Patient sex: M
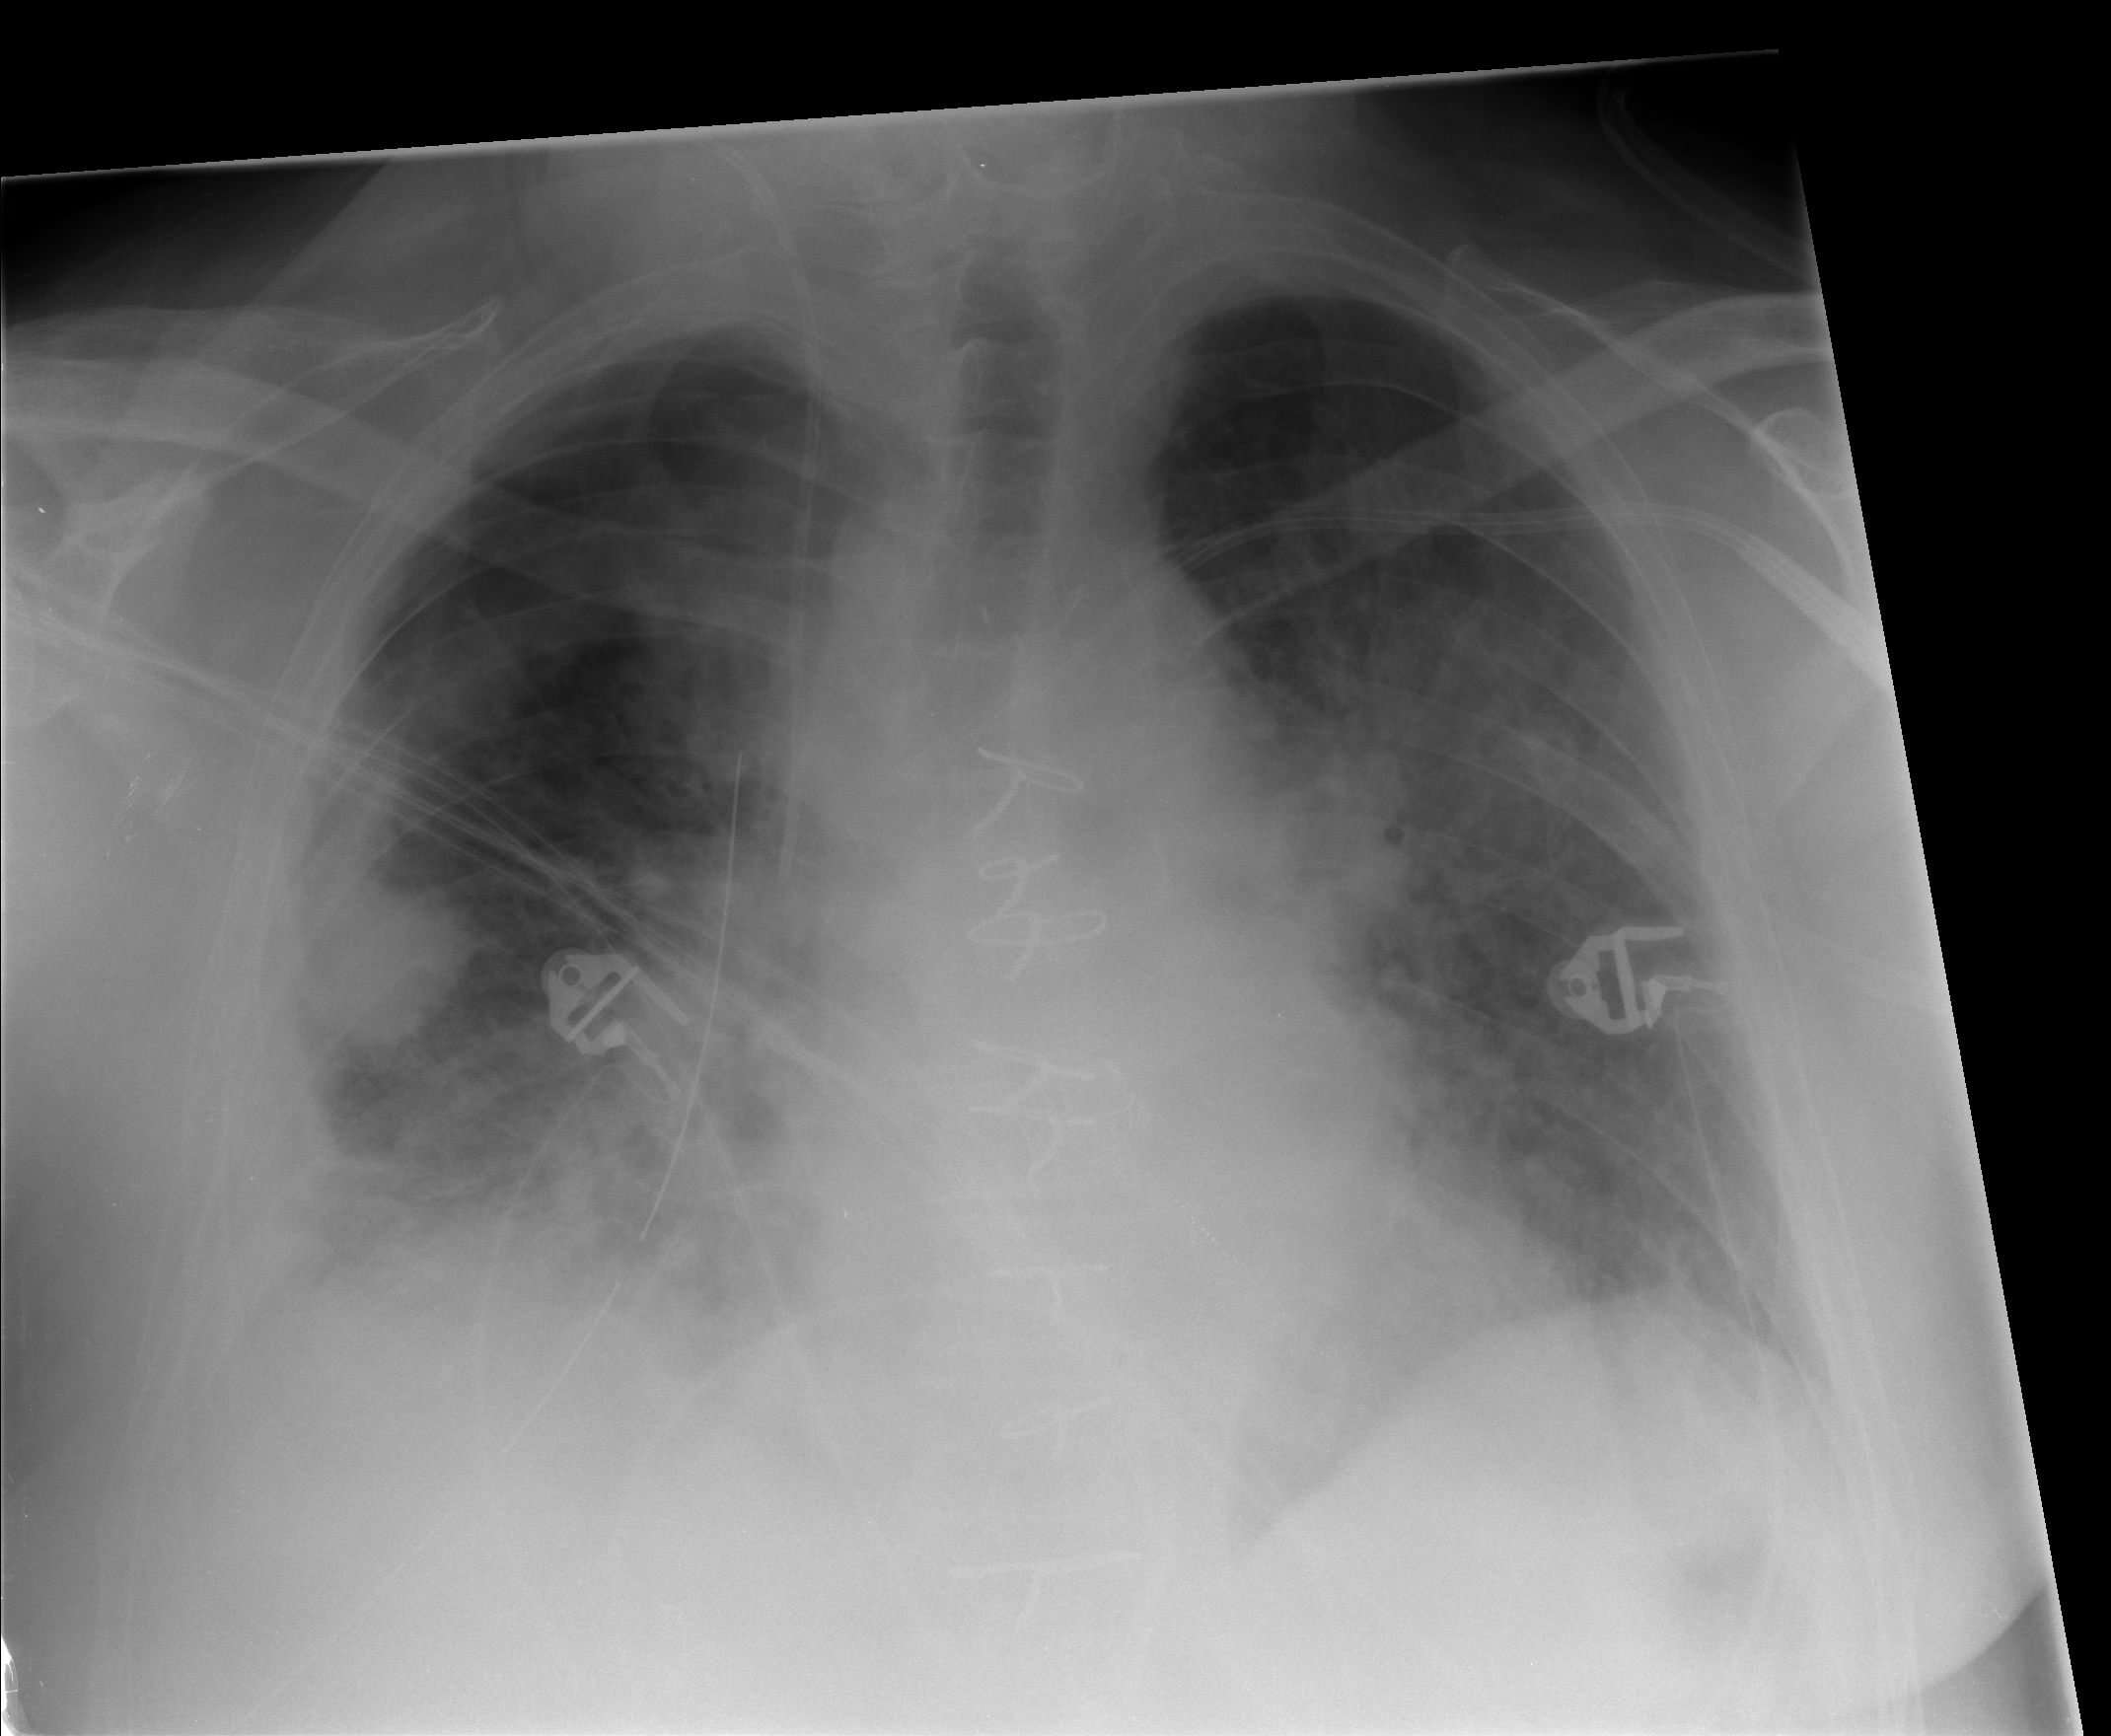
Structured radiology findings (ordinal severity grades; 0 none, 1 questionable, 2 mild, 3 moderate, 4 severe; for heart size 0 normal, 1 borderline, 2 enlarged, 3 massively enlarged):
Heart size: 2
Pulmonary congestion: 3
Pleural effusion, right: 2
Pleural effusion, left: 0
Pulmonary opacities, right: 3
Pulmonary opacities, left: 3
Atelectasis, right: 3
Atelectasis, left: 3